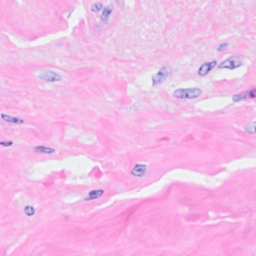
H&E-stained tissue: Breast